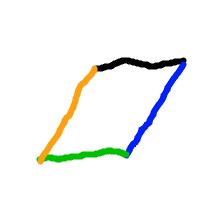
Shape: parallelogram